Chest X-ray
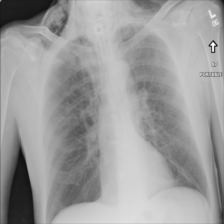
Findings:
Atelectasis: negative
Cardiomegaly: negative
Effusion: negative
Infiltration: positive
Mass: negative
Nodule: negative
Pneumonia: negative
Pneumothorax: negative
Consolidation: negative
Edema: negative
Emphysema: negative
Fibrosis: negative
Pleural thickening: negative
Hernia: negative